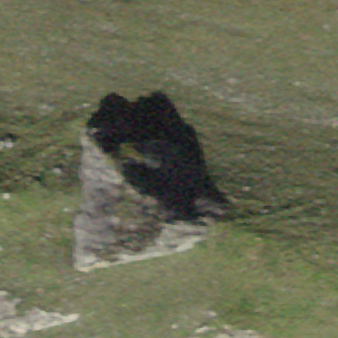
Label: bouldering_area